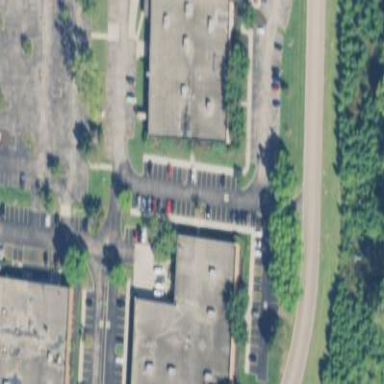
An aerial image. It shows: Office building.